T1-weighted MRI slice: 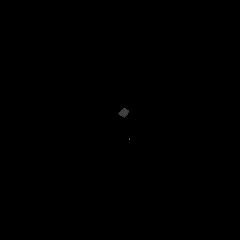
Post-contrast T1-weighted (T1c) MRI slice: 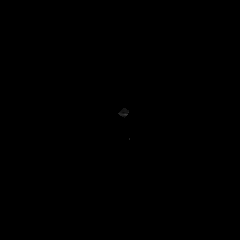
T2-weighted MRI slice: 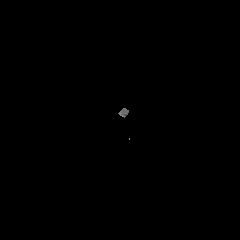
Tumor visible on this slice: no